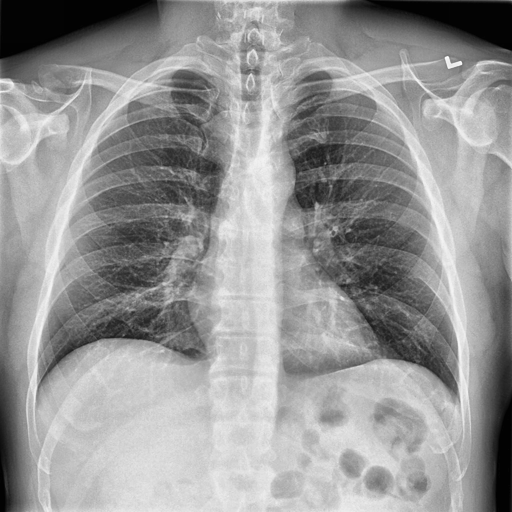
Finding: NORMAL